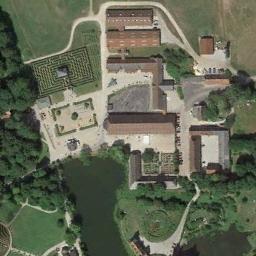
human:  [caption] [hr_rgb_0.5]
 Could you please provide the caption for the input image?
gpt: There are many round lawns near the palace .

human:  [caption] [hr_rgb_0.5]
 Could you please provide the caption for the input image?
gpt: The palace is on the grass next to some trees .

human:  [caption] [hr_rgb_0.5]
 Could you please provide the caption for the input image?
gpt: The palace on the lawn has some brown palaces and a square  and a lake is next to the palace .

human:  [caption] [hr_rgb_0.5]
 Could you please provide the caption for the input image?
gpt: Many trees of different sizes are beside the palace .

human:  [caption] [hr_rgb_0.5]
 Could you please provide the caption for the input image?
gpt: There are some green trees and lawns and a river beside the palace .